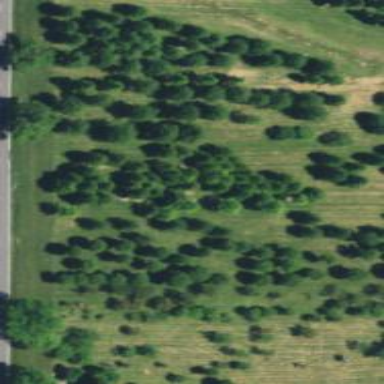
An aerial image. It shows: Orchard.